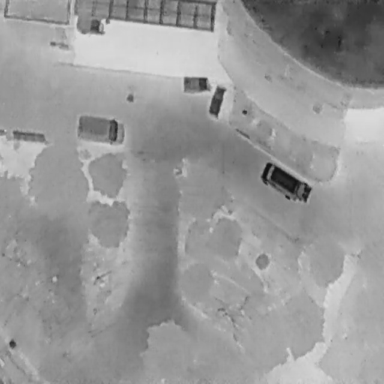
There are five Cars in the infrared image.